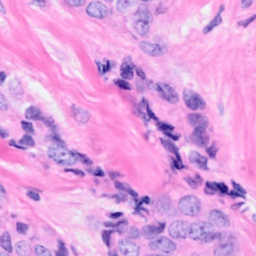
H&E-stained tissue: Breast